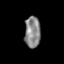
Tissue: prostate
Cell type: T cells
Senescence score: 0.3468
Nuclear area (px): 483
Mean DAPI intensity: 136.027